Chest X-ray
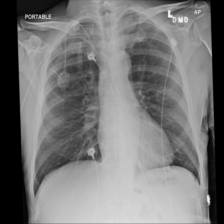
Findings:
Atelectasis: negative
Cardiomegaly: negative
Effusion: negative
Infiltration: negative
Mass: negative
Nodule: negative
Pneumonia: negative
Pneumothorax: negative
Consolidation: negative
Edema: negative
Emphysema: negative
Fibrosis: negative
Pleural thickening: negative
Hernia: negative